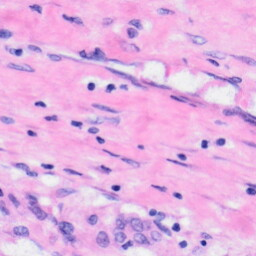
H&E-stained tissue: Liver